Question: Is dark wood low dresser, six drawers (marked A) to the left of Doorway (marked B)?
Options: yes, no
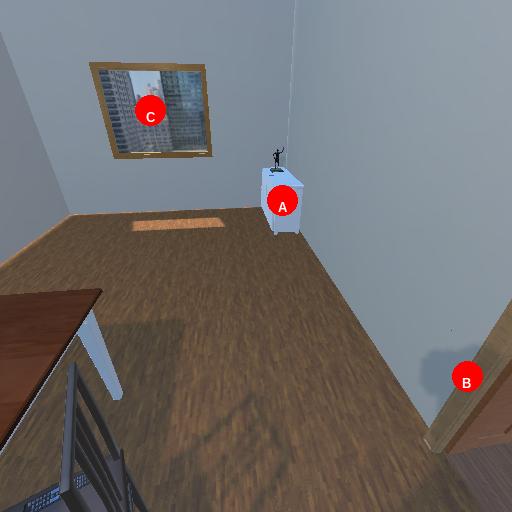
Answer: yes